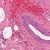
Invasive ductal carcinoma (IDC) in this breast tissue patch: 0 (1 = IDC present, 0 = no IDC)